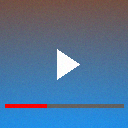
Screen state: on